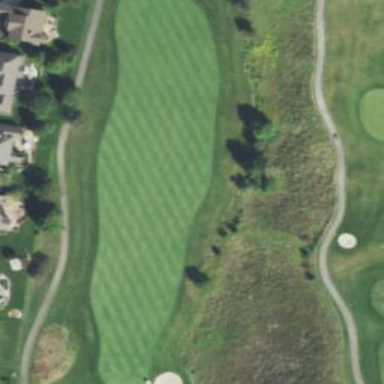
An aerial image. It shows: Grassy area designated as golf fairway.